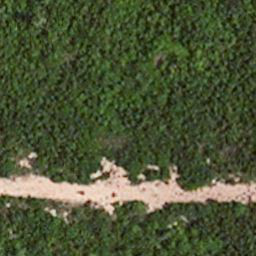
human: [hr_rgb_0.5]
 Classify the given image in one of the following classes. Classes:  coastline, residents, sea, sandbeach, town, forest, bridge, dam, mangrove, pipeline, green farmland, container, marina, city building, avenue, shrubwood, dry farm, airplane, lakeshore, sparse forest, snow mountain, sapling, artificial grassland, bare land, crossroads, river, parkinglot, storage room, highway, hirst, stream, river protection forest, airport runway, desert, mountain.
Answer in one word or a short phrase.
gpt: avenue